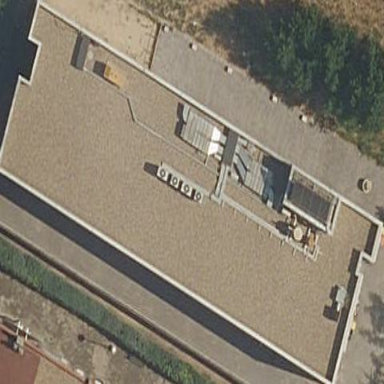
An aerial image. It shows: Community center building.